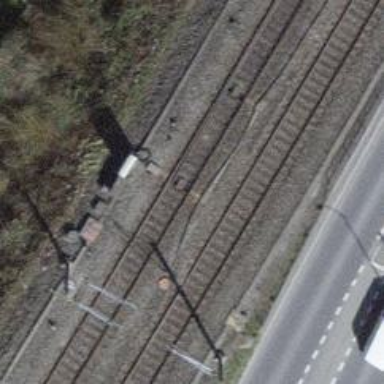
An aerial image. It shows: Railway switch.